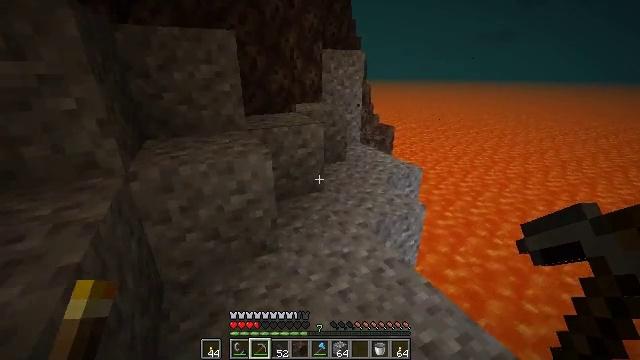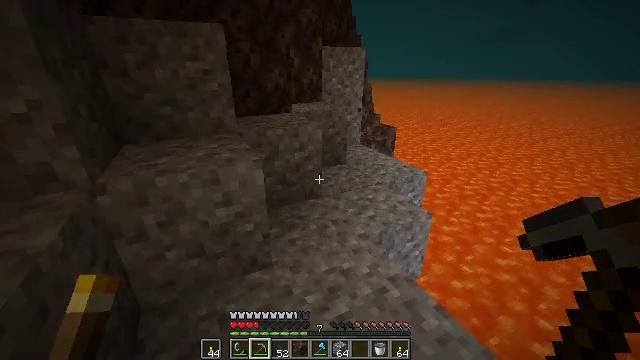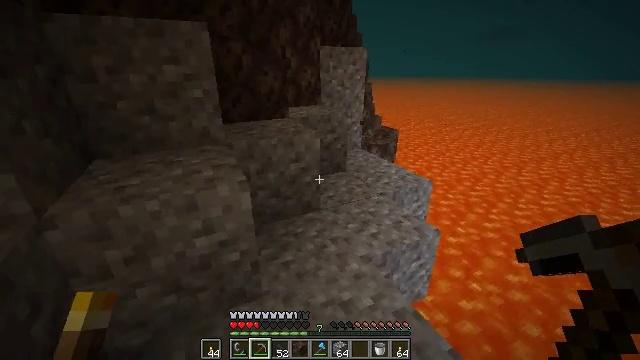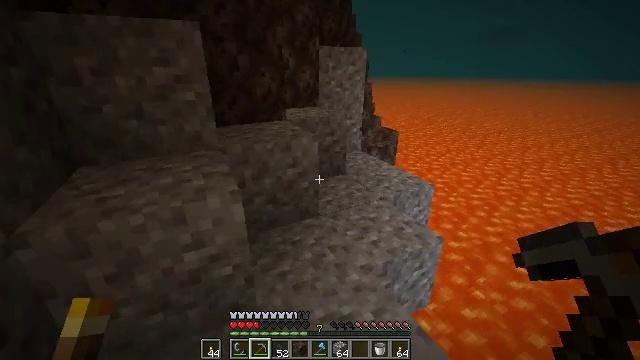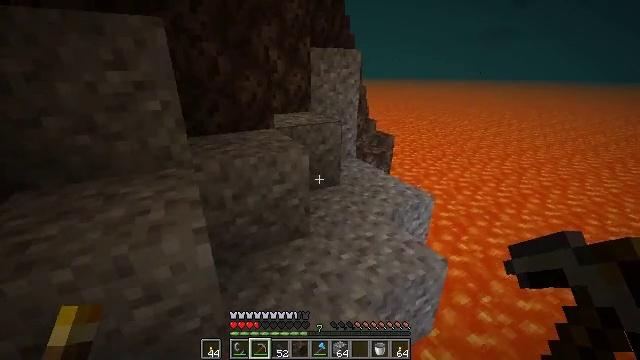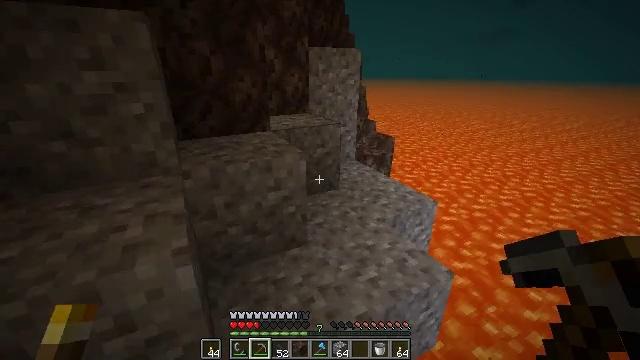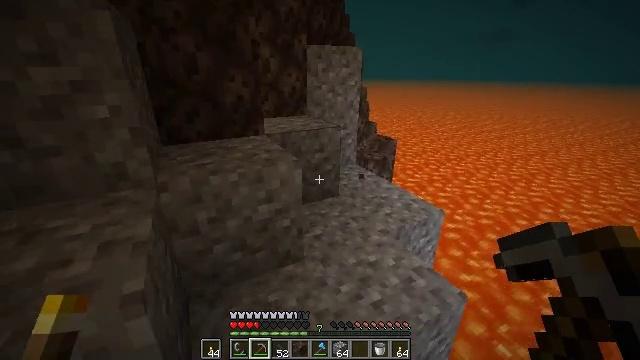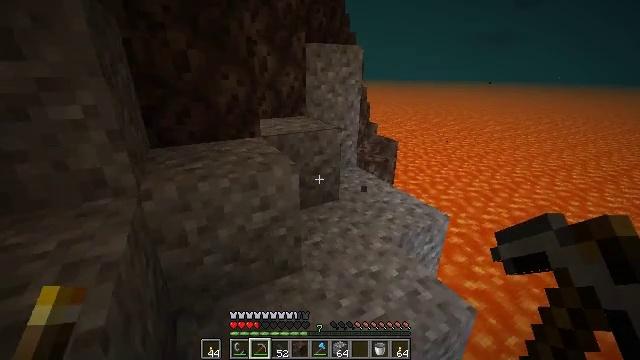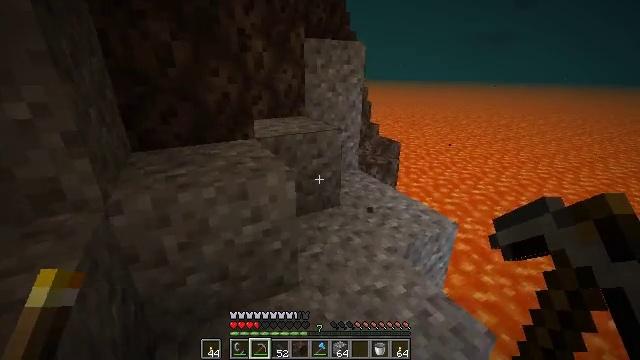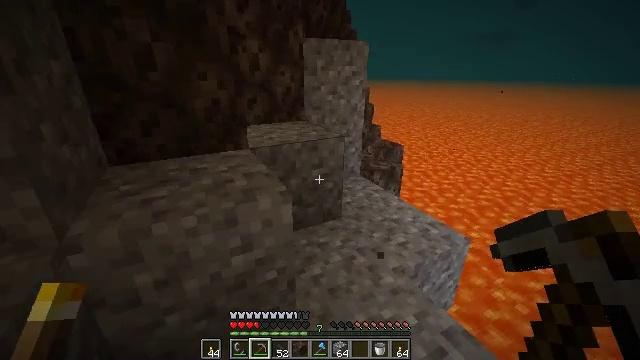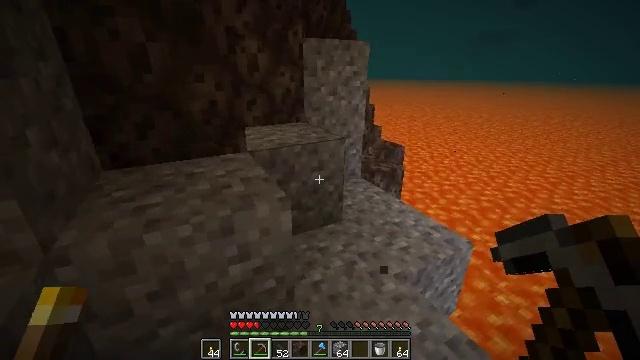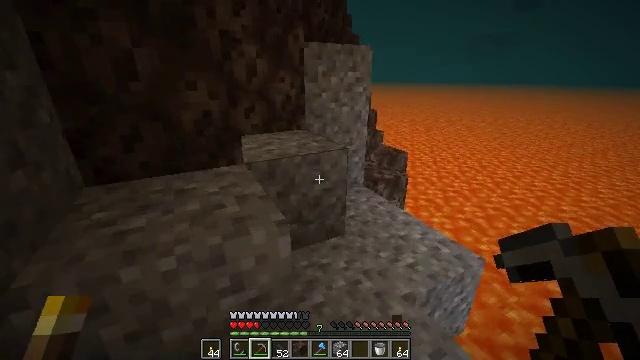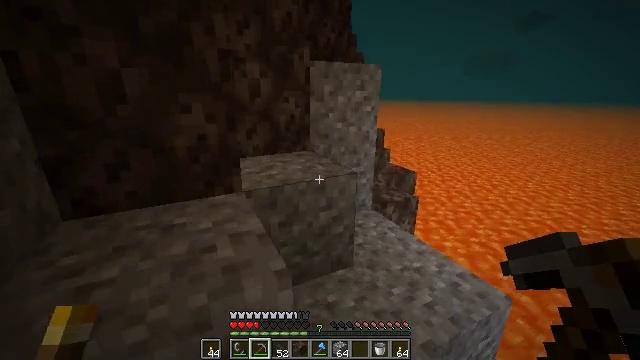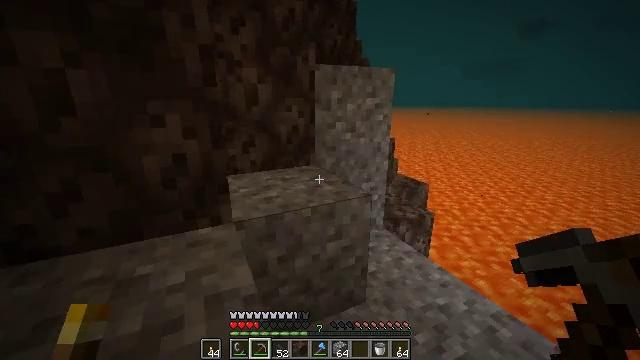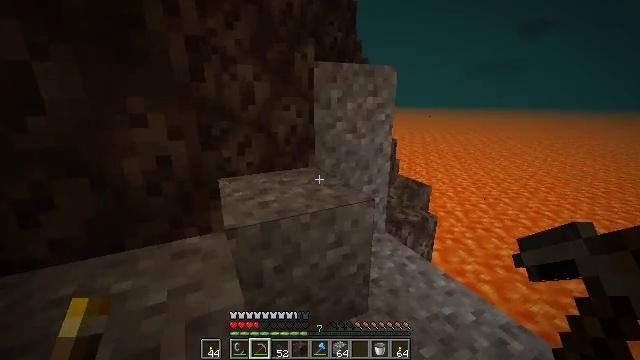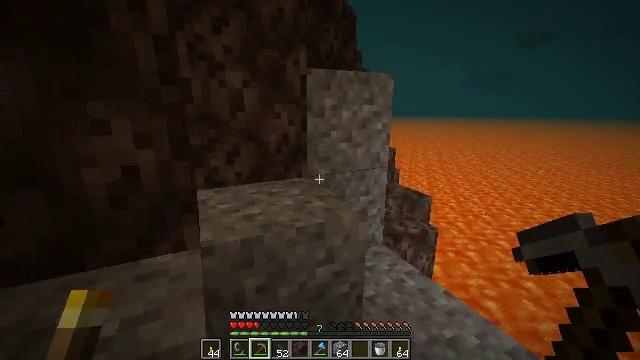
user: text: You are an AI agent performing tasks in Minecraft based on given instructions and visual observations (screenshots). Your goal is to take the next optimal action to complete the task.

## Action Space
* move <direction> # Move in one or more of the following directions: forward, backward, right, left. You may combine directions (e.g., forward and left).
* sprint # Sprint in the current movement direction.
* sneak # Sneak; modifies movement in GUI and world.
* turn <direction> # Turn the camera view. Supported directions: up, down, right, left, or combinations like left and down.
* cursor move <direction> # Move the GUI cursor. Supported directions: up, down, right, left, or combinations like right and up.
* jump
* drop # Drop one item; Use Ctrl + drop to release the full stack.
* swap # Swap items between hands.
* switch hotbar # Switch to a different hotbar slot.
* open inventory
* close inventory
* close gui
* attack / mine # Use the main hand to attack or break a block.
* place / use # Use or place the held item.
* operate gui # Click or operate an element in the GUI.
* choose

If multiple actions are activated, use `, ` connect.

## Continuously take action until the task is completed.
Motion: motion action
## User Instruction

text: Collect soul sand blocks.
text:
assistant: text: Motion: move forward
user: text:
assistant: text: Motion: move forward
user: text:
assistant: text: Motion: move forward
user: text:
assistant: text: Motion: move forward, turn right
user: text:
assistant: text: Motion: move forward
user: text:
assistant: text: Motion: move forward
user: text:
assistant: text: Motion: move forward
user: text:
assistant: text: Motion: move forward
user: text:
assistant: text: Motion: move forward
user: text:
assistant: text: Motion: move forward
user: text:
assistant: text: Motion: move forward
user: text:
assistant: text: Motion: move forward, turn left and up
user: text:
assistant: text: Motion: move forward, turn up
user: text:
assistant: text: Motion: move forward
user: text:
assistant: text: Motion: move forward, turn up
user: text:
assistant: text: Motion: move forward, turn left and up
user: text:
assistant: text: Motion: move forward, turn left and up
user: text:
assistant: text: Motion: move forward, turn left and up
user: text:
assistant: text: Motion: move forward, turn left and up
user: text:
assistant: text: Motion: turn left and up
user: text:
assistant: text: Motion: turn left and up
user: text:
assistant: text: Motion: turn left and up
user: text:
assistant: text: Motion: turn left and up
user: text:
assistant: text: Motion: turn left and up
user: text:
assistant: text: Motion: turn left and up
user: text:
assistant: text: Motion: turn left and up
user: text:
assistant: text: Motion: turn left and up
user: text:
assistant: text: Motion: no_op
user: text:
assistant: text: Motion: turn up
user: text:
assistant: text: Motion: turn left and up